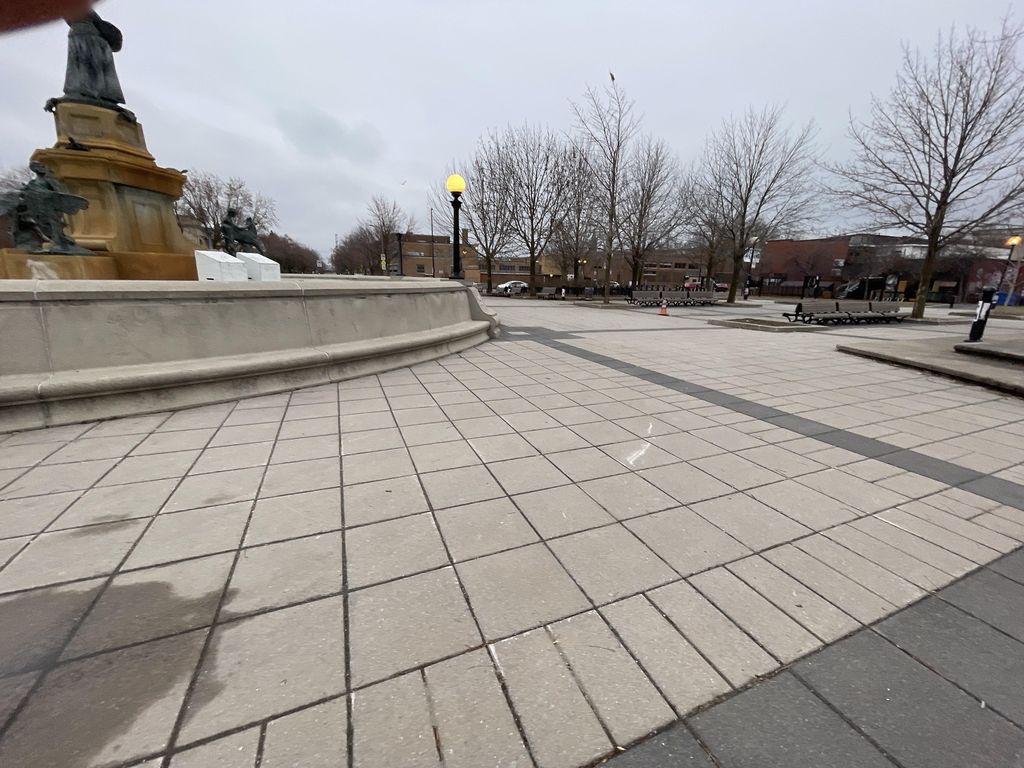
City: montreal